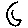
Label: moon